Chest X-ray:
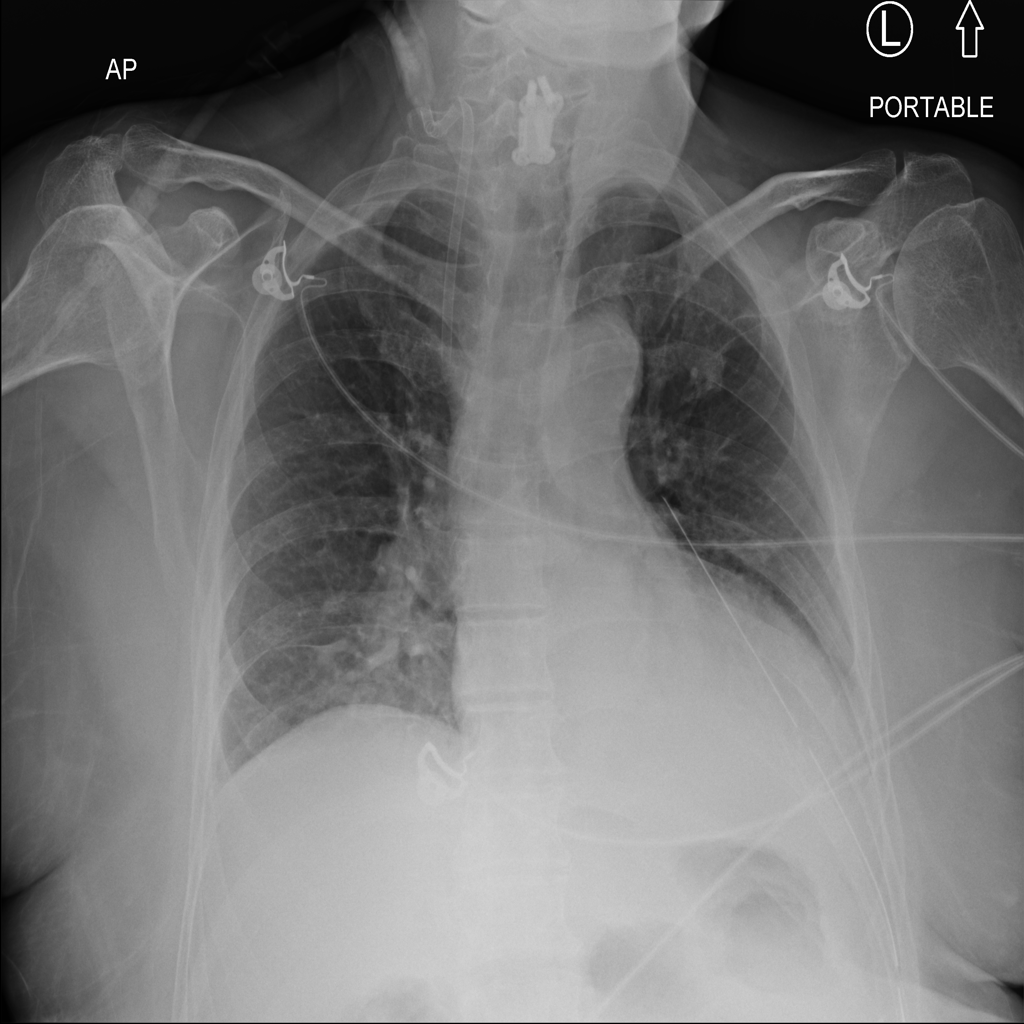
Findings: Consolidation, Effusion, Pneumothorax
No abnormal finding: no